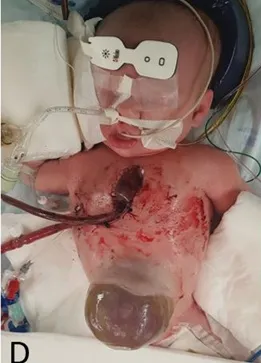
D
) Preoperative situs.
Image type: medical_photograph (other_medical_photograph)